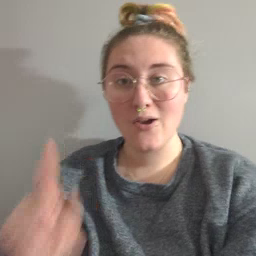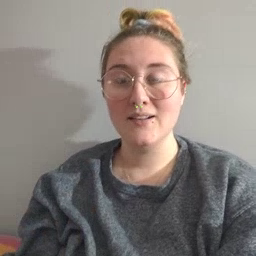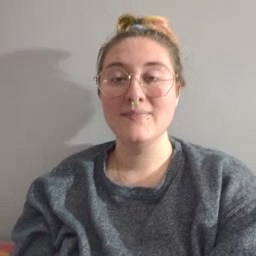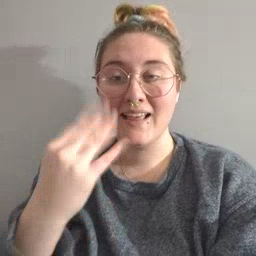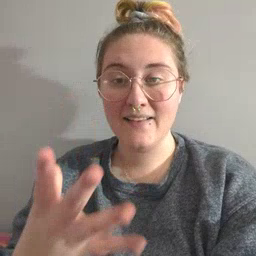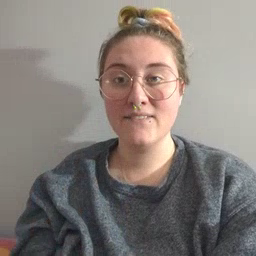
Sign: give